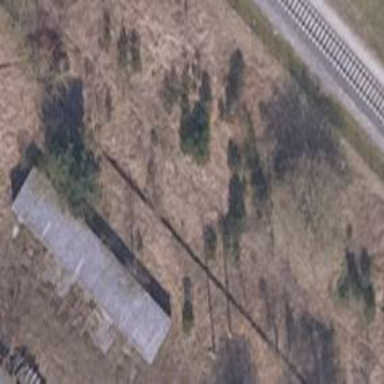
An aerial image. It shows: Railway switch.